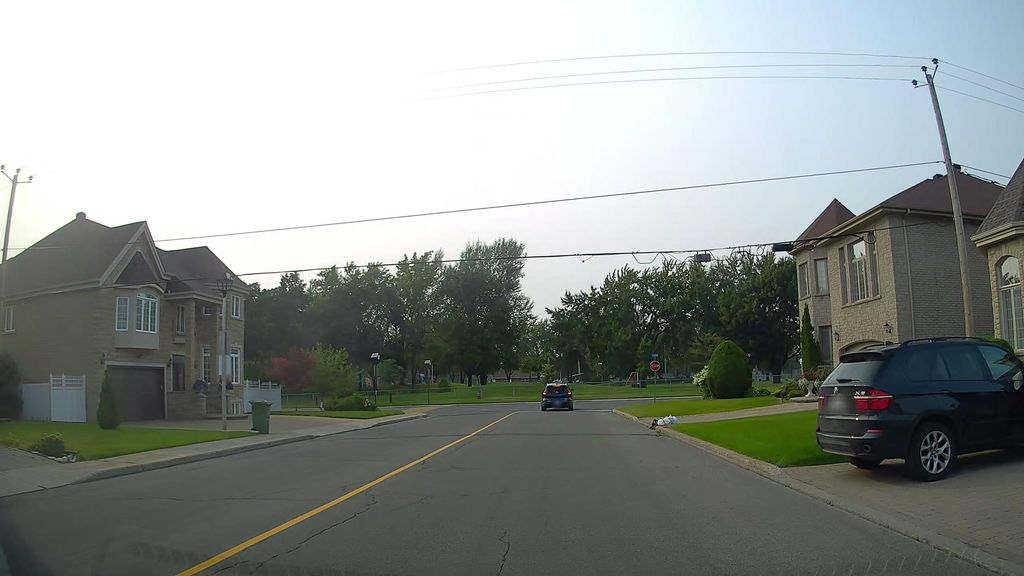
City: montreal